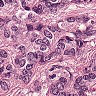
Metastatic tissue present: yes